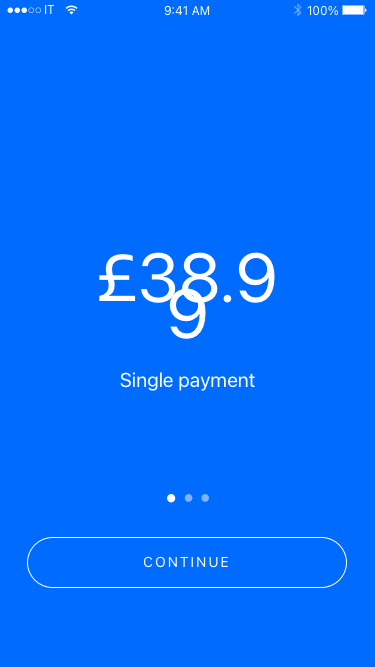
Text in this UI design:
CONTINUE
Single payment
£38.99
100%
9:41 AM
IT